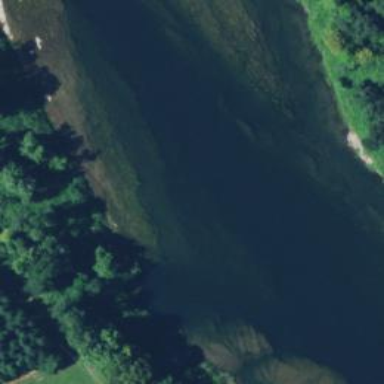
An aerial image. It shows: Beautiful view of river.